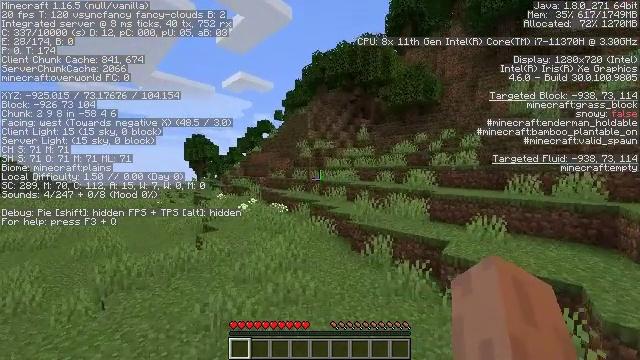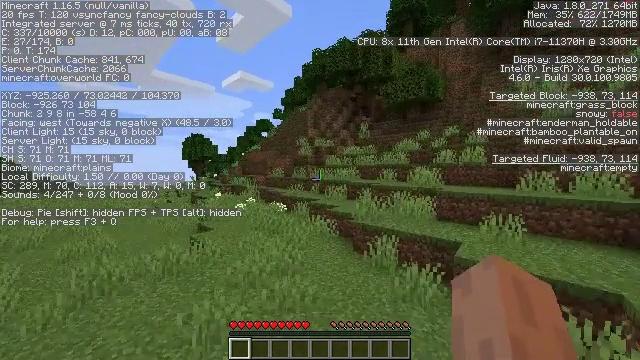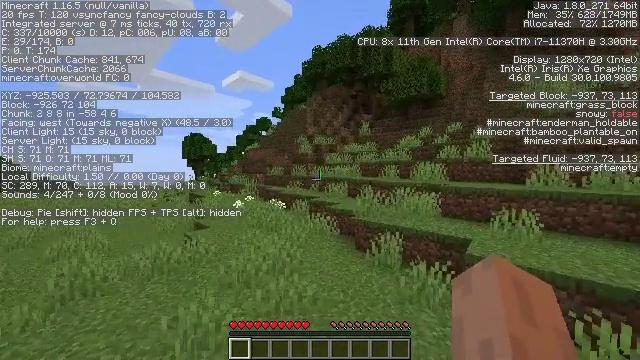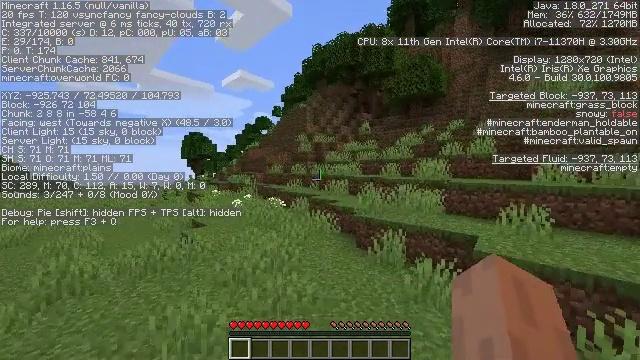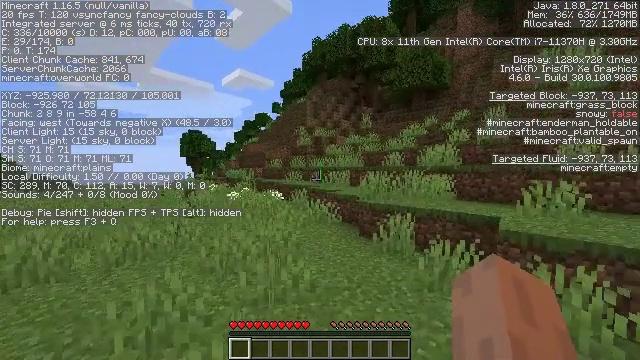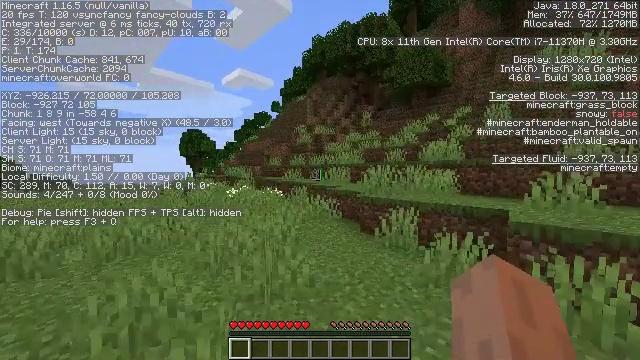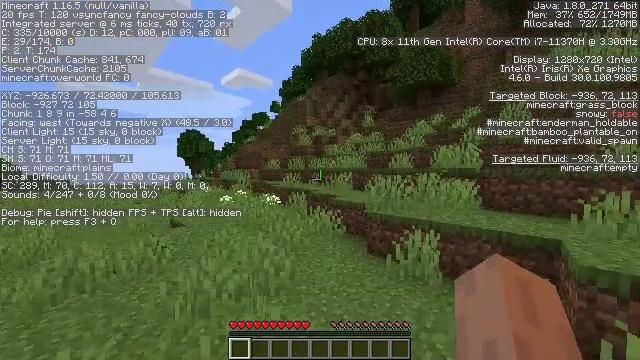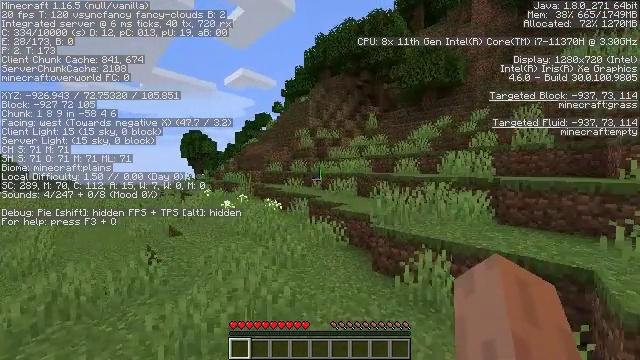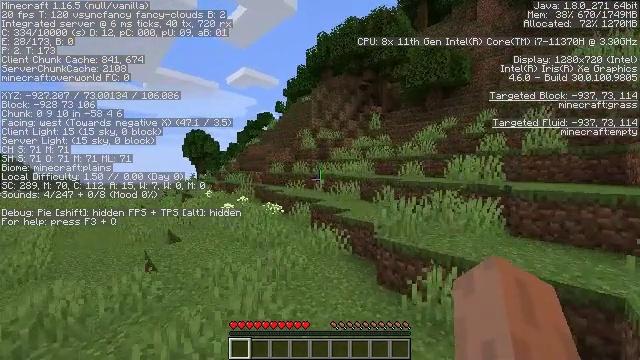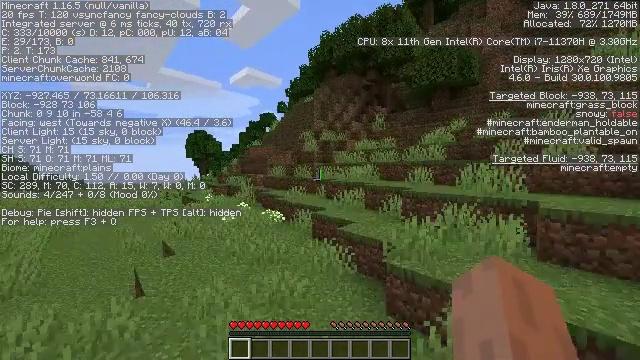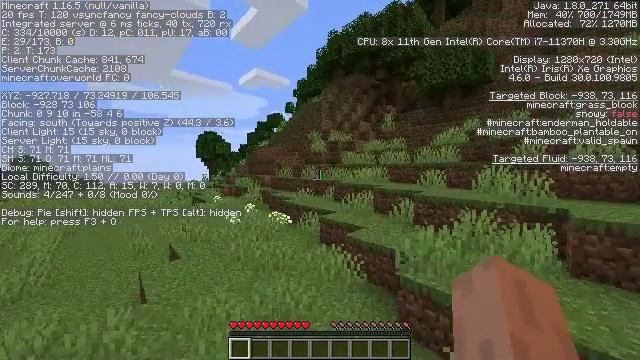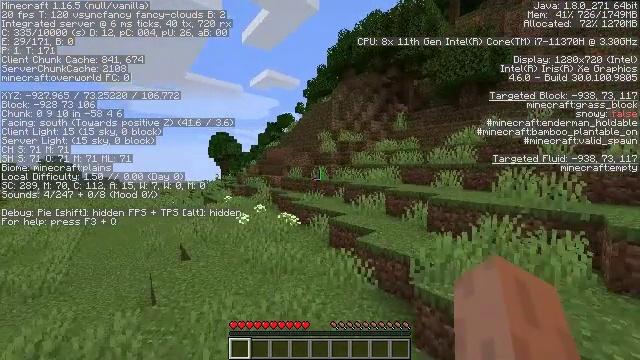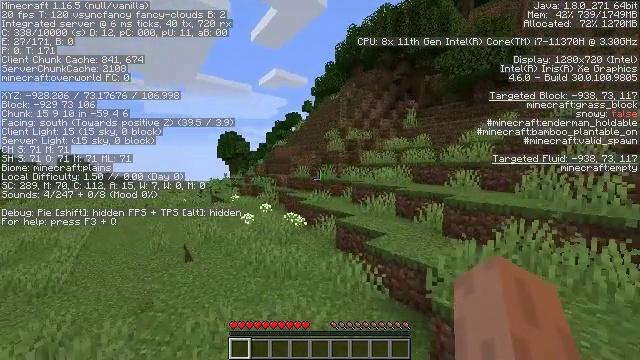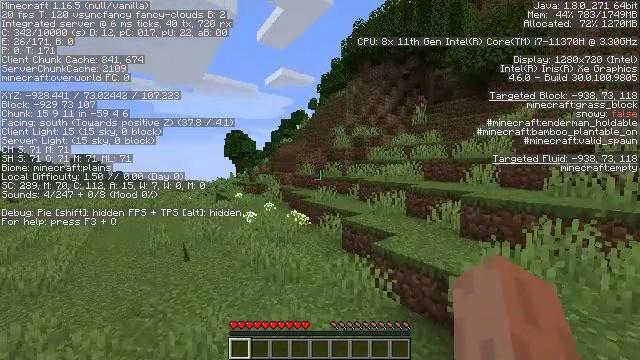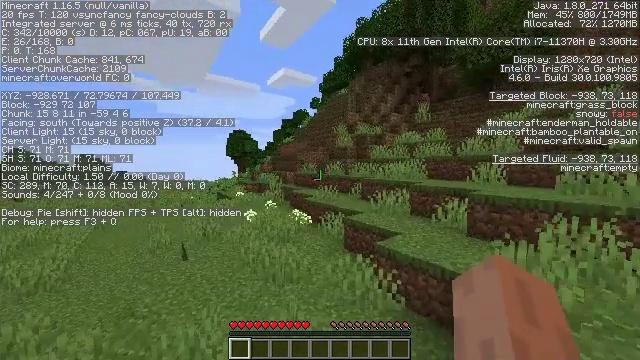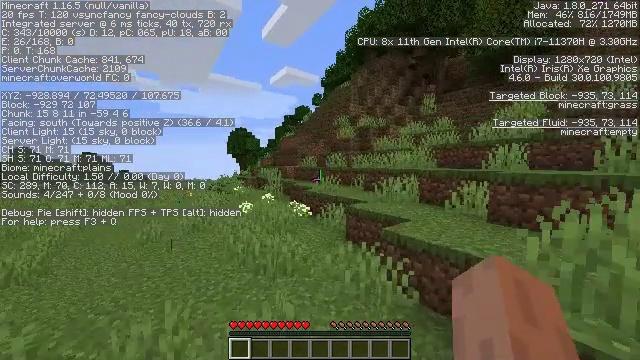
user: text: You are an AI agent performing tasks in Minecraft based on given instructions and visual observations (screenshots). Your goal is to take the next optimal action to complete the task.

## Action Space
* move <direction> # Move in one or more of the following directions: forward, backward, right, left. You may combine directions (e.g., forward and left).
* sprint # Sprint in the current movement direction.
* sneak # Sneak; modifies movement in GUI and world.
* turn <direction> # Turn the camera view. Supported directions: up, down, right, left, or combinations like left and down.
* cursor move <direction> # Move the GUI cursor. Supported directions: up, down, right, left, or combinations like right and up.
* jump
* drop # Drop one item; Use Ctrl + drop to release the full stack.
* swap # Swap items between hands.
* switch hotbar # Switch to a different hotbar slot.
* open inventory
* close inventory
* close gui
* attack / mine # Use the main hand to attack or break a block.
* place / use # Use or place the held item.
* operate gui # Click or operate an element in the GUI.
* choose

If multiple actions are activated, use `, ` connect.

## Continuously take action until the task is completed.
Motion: motion action
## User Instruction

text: Cut down the tree and harvest oak logs.
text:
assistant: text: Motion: move forward, sprint, jump
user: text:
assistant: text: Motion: move forward, sprint, jump
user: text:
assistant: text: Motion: move forward, sprint, jump
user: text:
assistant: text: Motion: move forward, sprint, jump
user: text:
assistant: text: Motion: move forward, sprint, jump
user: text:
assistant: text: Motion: move forward, sprint, jump
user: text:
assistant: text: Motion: move forward, sprint, jump
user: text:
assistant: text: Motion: move forward, sprint, jump
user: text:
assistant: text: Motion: move forward, sprint, jump
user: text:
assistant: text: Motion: move forward, sprint, turn left, jump
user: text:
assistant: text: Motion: move forward, sprint, turn left, jump
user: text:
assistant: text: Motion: move forward, sprint, turn left, jump
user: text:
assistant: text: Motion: move forward, sprint, turn left, jump
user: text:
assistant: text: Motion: move forward, sprint, jump
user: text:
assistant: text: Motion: move forward, sprint, jump
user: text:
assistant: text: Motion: move forward, sprint, jump
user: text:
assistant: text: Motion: move forward, sprint, jump
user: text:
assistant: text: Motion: move forward, sprint, jump
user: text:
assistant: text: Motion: move forward, sprint, jump
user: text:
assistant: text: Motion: move forward, sprint, jump
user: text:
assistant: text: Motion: move forward, sprint, jump
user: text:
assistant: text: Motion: move forward, sprint, jump
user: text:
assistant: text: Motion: move forward, sprint, jump
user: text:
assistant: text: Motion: move forward, sprint, turn left, jump
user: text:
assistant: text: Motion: move forward, sprint, turn left and up, jump
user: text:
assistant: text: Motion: move forward, sprint, turn left and up, jump
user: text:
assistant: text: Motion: move forward, sprint, turn left and up, jump
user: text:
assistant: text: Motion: move forward and move left, sprint, turn left, jump
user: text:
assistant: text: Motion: move forward and move left, sprint, jump
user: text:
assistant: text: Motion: move forward and move left, sprint, jump